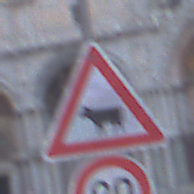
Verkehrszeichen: ViehtriebRechts
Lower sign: Geschwindigkeit80
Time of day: SunriseSunset
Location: Outdoor (Urban)
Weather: PartlyCloudy
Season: NotSpecified
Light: Natural